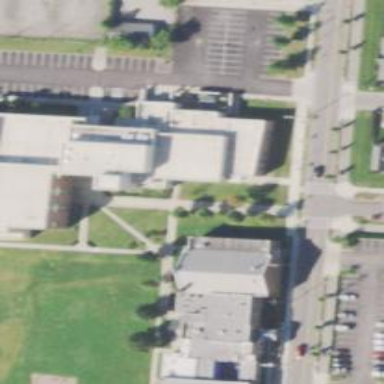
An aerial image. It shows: School building.